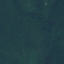
Land use / land cover class: Forest